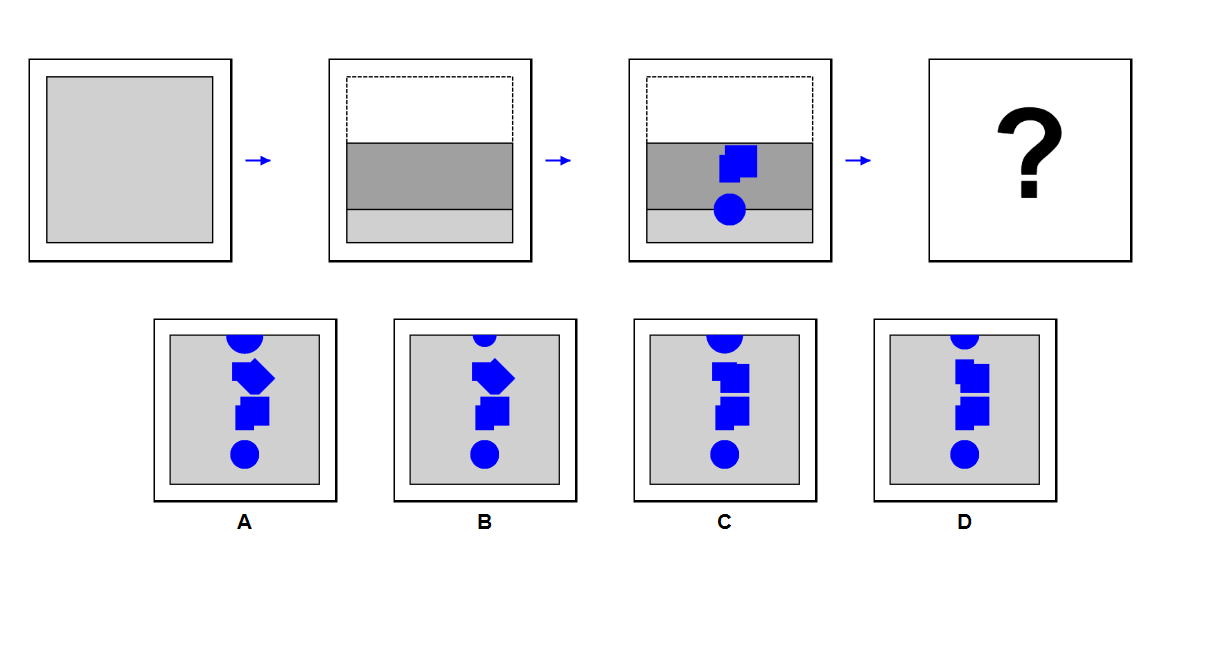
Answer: D